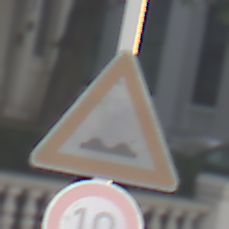
Verkehrszeichen: UnebeneFahrbahn
Zusatzzeichen unten: Geschwindigkeit10
Umgebung: Outdoor, Urban
Tageszeit: MorningAfternoon
Wetter: PartlyCloudy
Licht: Natural
Jahreszeit: NotSpecified
Kontrast: HighContrast